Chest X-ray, AP view. Patient: 49 years old, sex F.
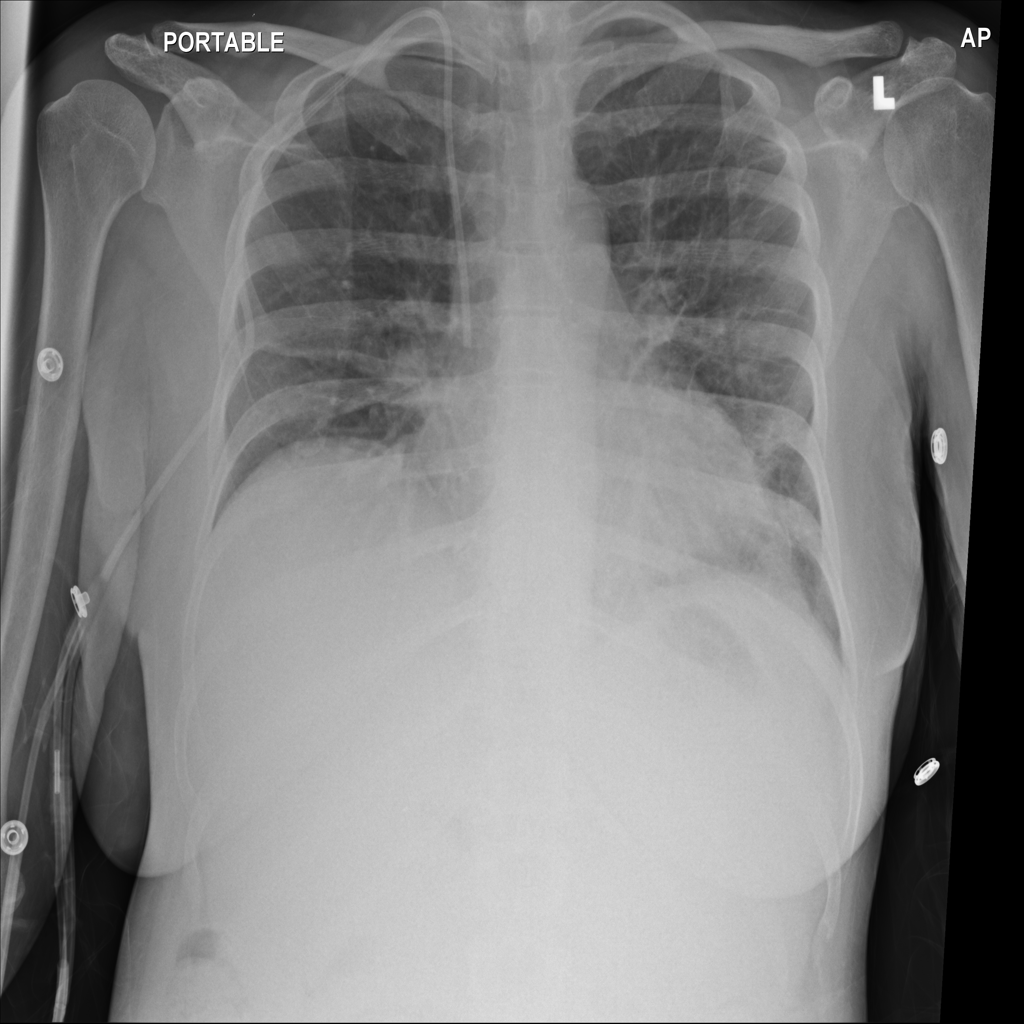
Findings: Infiltration